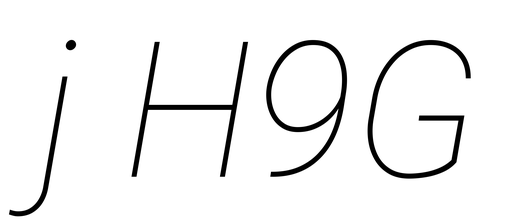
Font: Roboto-Italic_Thin_Italic